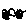
Label: car